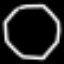
Label: octagon